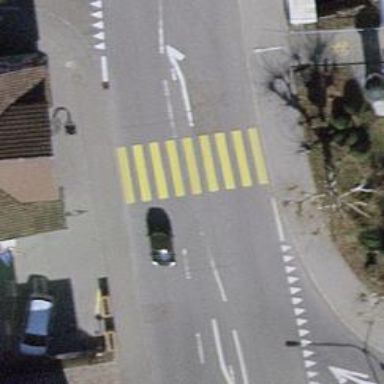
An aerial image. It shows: Marked crossing on the road with clear markings.